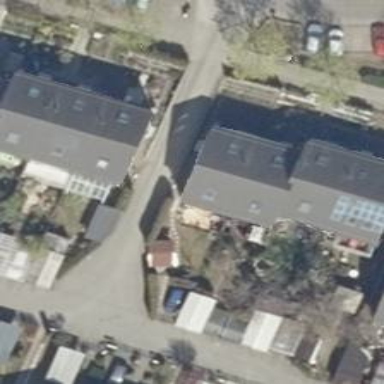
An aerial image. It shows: Semi-detached house with gabled roof.